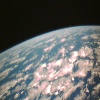
Label: cloud